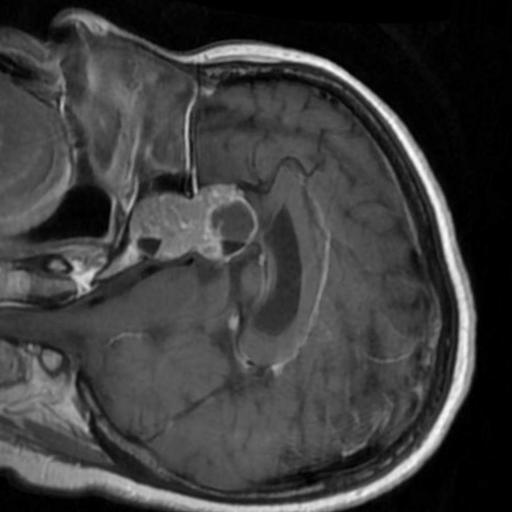
Label: brain_tumor